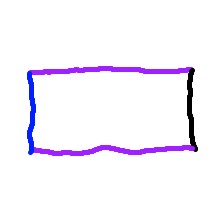
Shape: rectangle